Question: I try to use only one '<canvas>' element

1 : Clip a image
2 : Make one more rectangle
But
---
'''
var canvas = document.getElementById('example');
var ctx = canvas.getContext('2d');
var image = document.createElement('IMG');
image.onload = function () {
ctx.save();
ctx.beginPath();
ctx.moveTo(29, 96);
ctx.lineTo(157, 0);
ctx.lineTo(288, 93);
ctx.closePath();
ctx.clip();
ctx.drawImage(image, 0, 0);
ctx.restore();
};
image.src = 'http://lorempixel.com/500/500/';
// This
ctx.rect(20,20,150,100);
ctx.fillStyle="red";
ctx.fill();
'''
<URL>
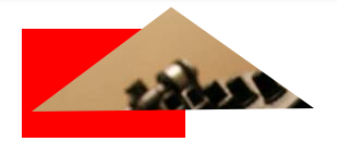
Answer: draw the rectangle after image has been drawn
i modified your code. try this,
'''
var canvas = document.getElementById('example');
var ctx = canvas.getContext('2d');
var image = document.createElement('IMG');
image.onload = function () {
ctx.save();
ctx.beginPath();
ctx.moveTo(29, 96);
ctx.lineTo(157, 0);
ctx.lineTo(288, 93);
ctx.closePath();
ctx.clip();
ctx.drawImage(image, 0, 0);
ctx.restore();
ctx.beginPath();
ctx.rect(20,20,150,100);
ctx.fillStyle="red";
ctx.fill();
};
image.src = 'http://lorempixel.com/500/500/';
'''